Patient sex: F
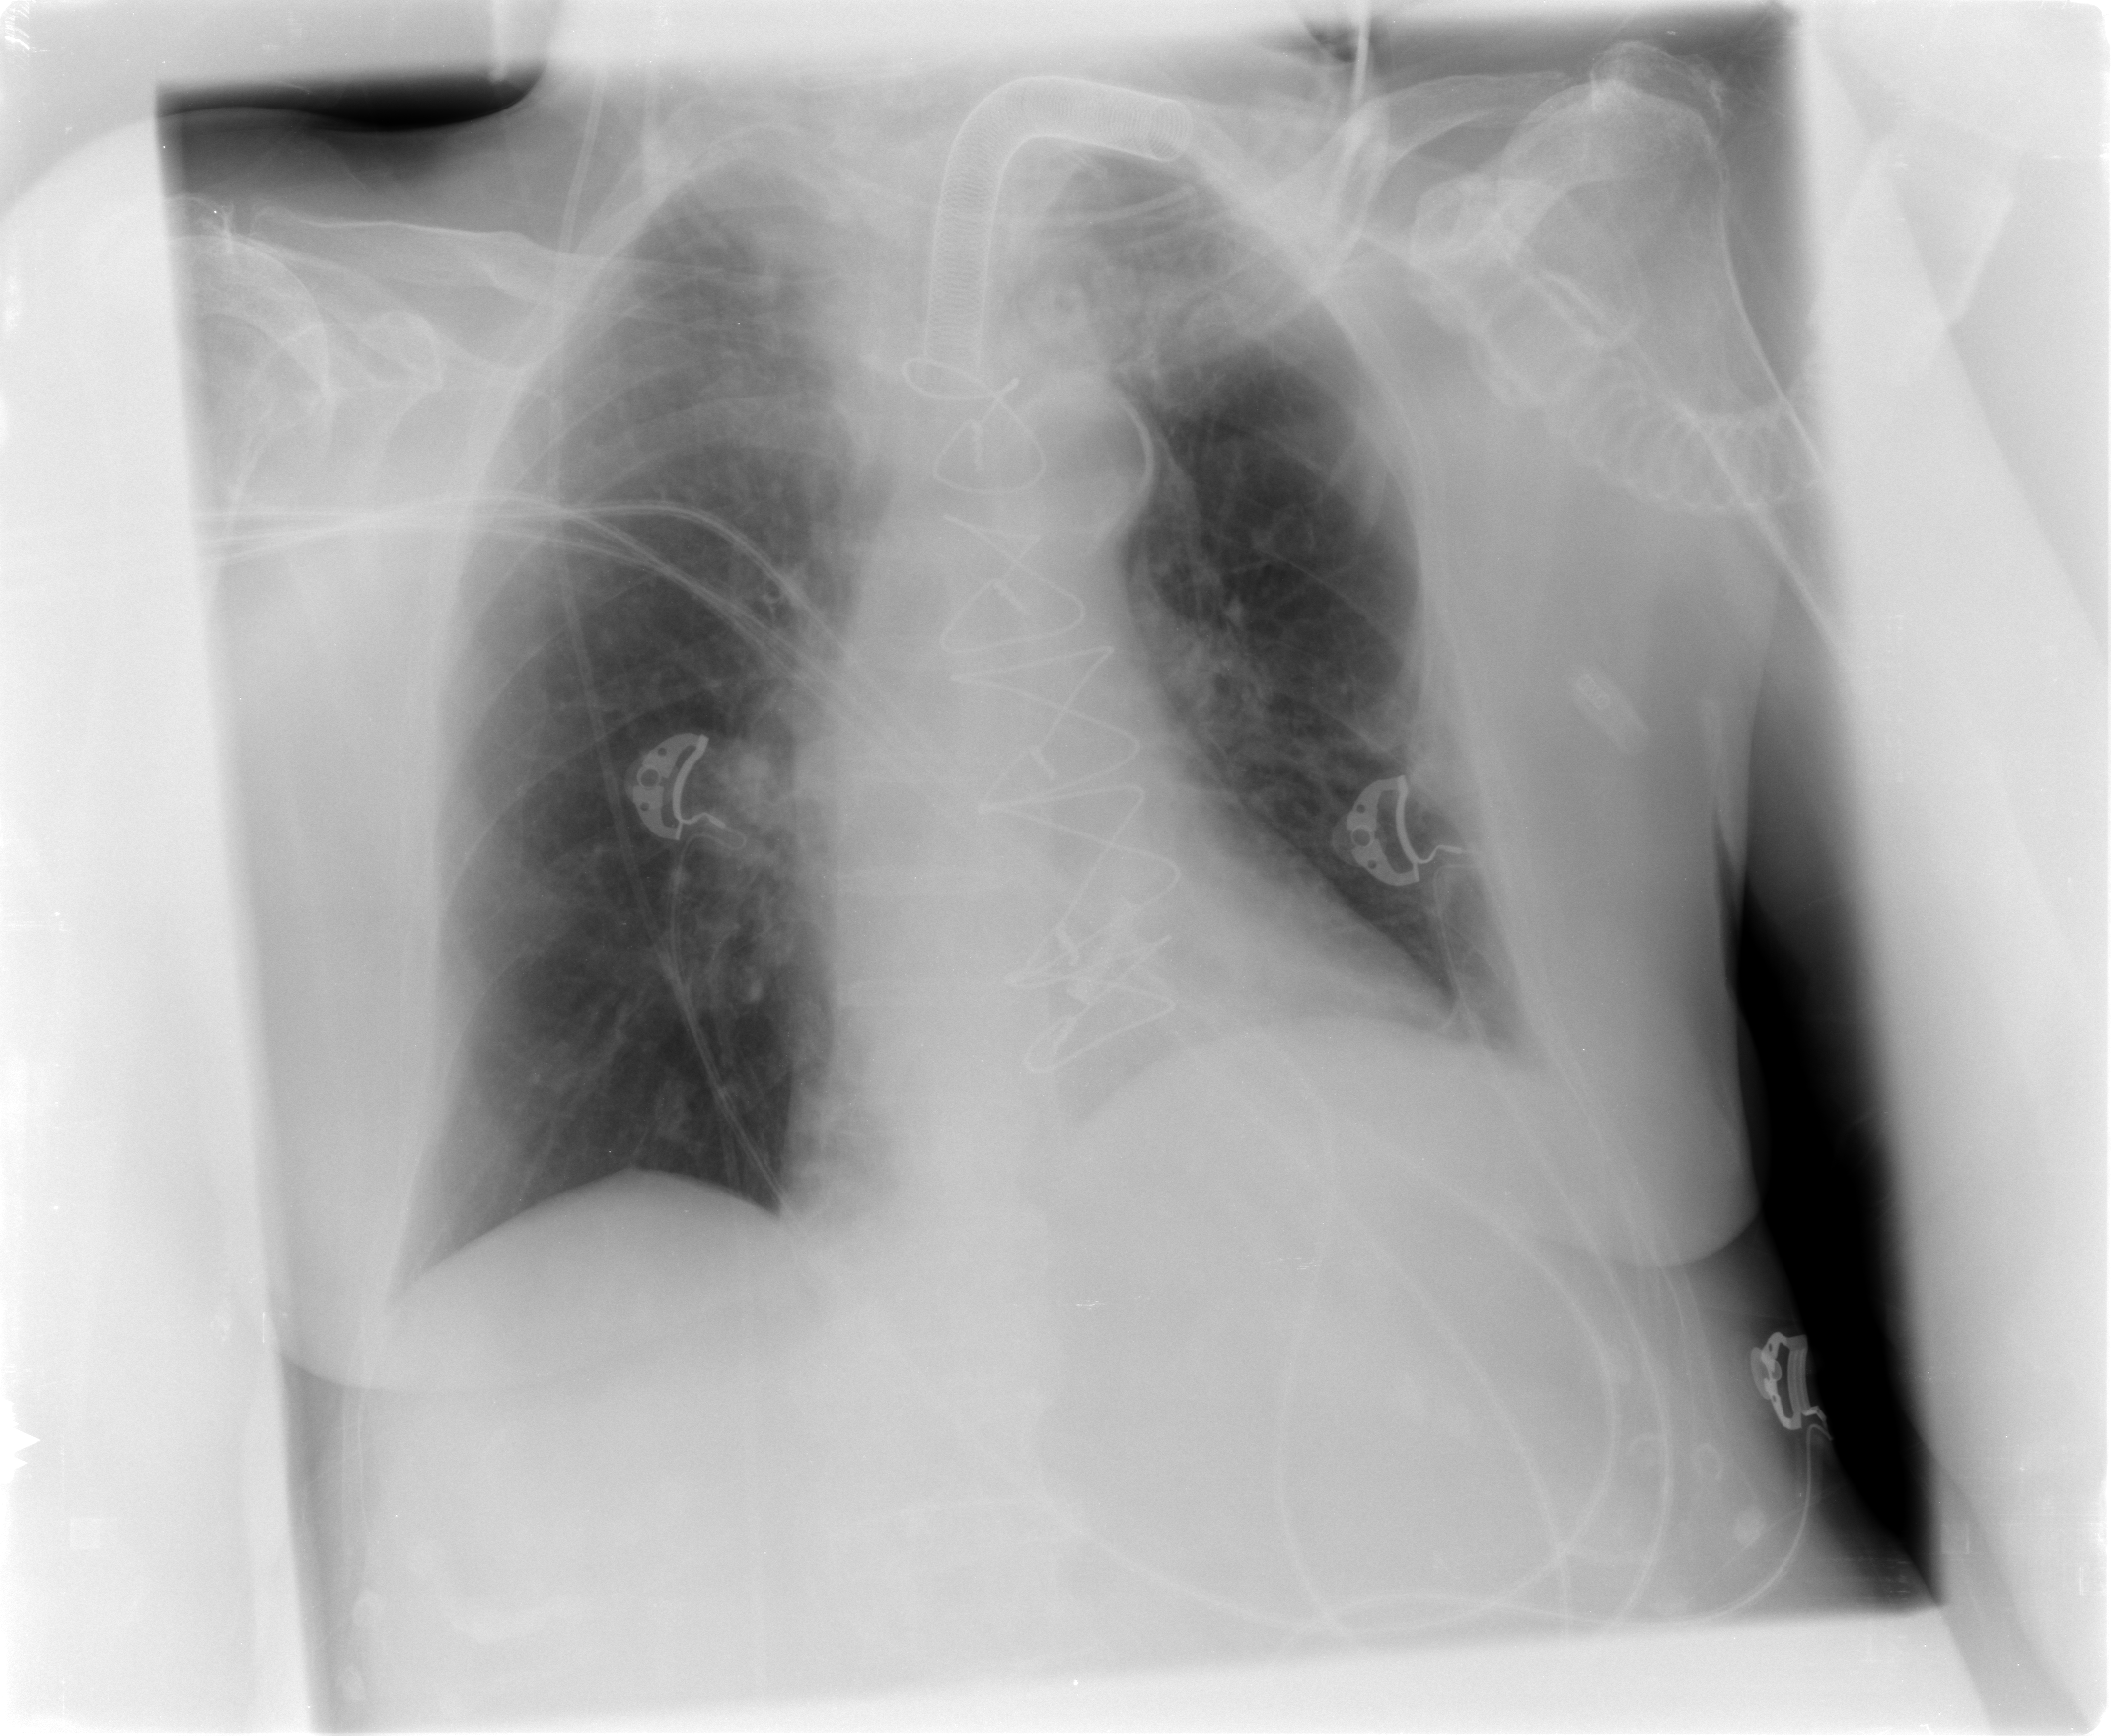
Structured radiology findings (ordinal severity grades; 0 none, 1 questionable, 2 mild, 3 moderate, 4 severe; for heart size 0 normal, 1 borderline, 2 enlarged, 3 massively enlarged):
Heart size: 0
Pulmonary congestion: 0
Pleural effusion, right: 0
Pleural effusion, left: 1
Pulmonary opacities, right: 0
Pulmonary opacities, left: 0
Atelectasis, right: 0
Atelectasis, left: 2